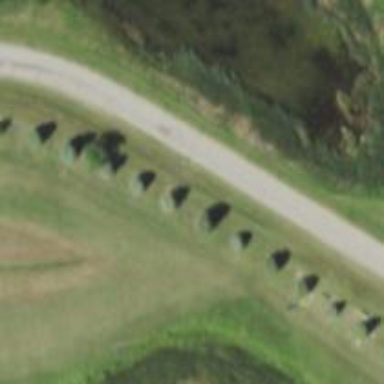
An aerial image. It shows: Disc golf basket.